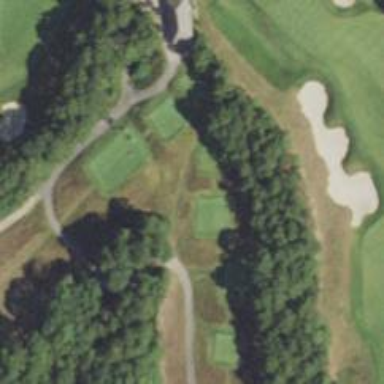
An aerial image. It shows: Golf hole.